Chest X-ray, PA view. Patient: 41 years old, sex F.
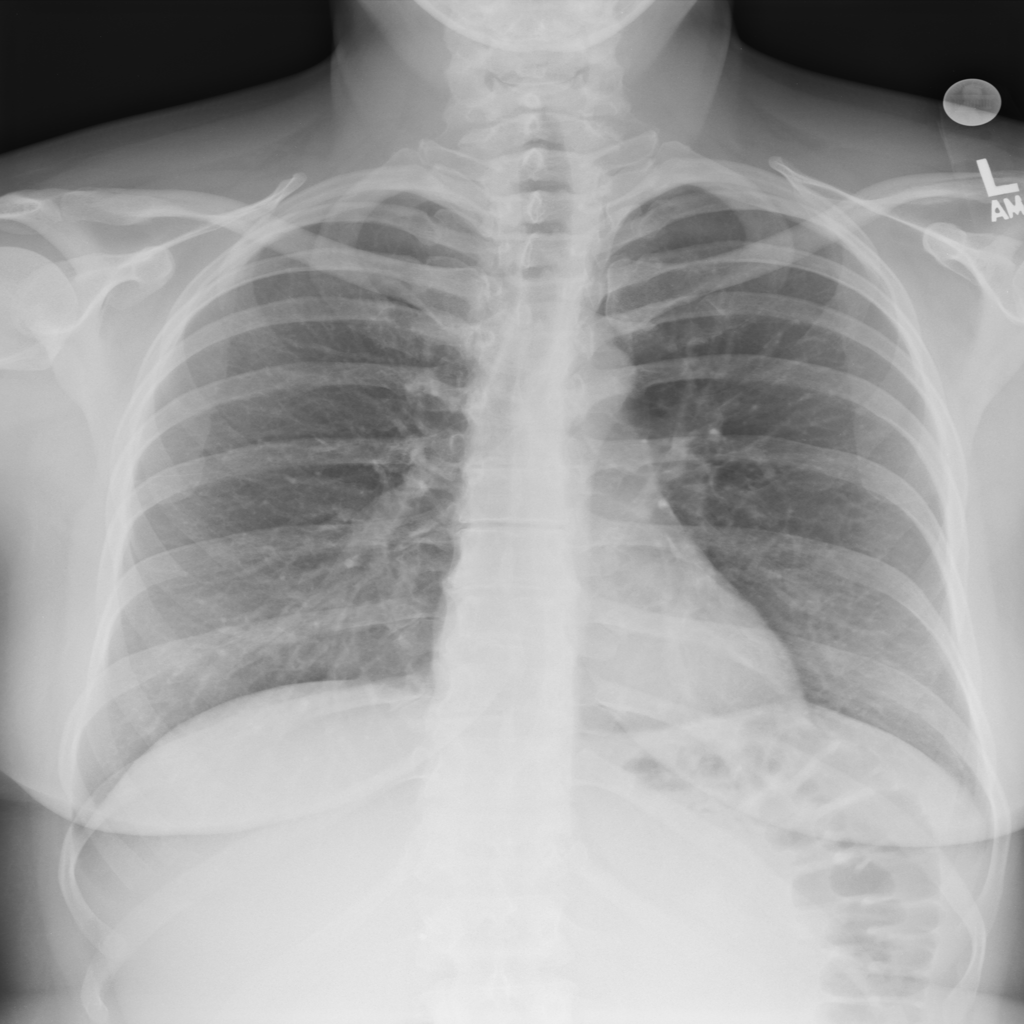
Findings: No Finding